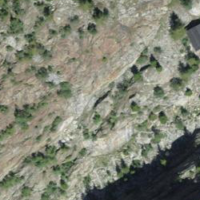
EUNIS habitat code: 48
Species observed at this site:
Phoenicurus ochruros